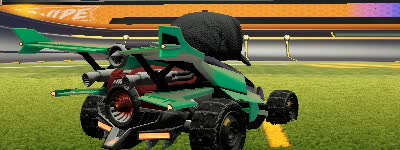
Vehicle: aftershock